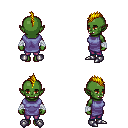
a pixel art fantasy rpg character, female body template, orc, green skin, chain tabard jacket, magenta pants, blonde mohawk hairstyle, white cloth bandages, metal boots, four views (front, back, left, right), 2x2 character sprite sheet, small pixel art, hard edges, no anti-aliasing